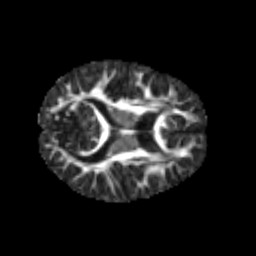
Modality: FA
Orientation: axial
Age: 7
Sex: female
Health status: healthy